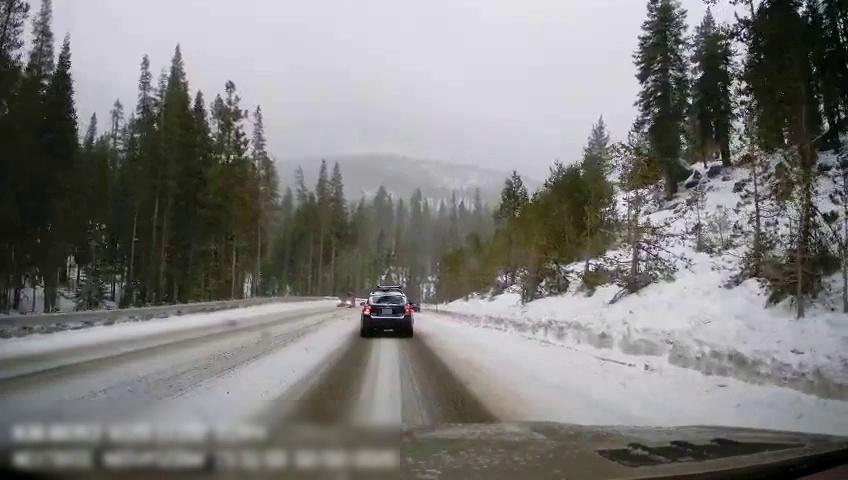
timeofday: Day
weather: Snowy
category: Drivable Space
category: Vehicles | SUV
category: Vehicles | SUV
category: Vehicles | SUV